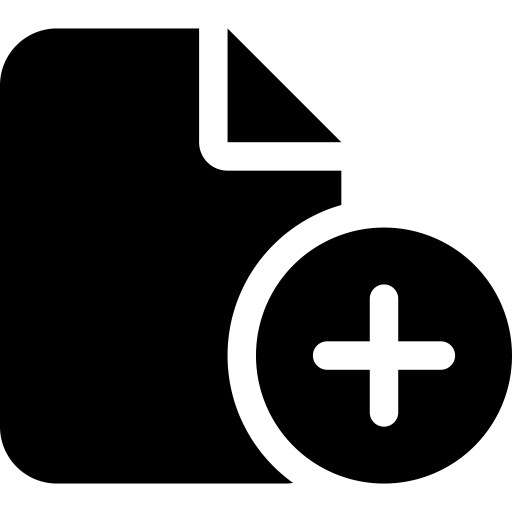
Tags: icon, FontAwesome, fa-icon, solid, file, circle, plus